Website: crate-barrel
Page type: payment
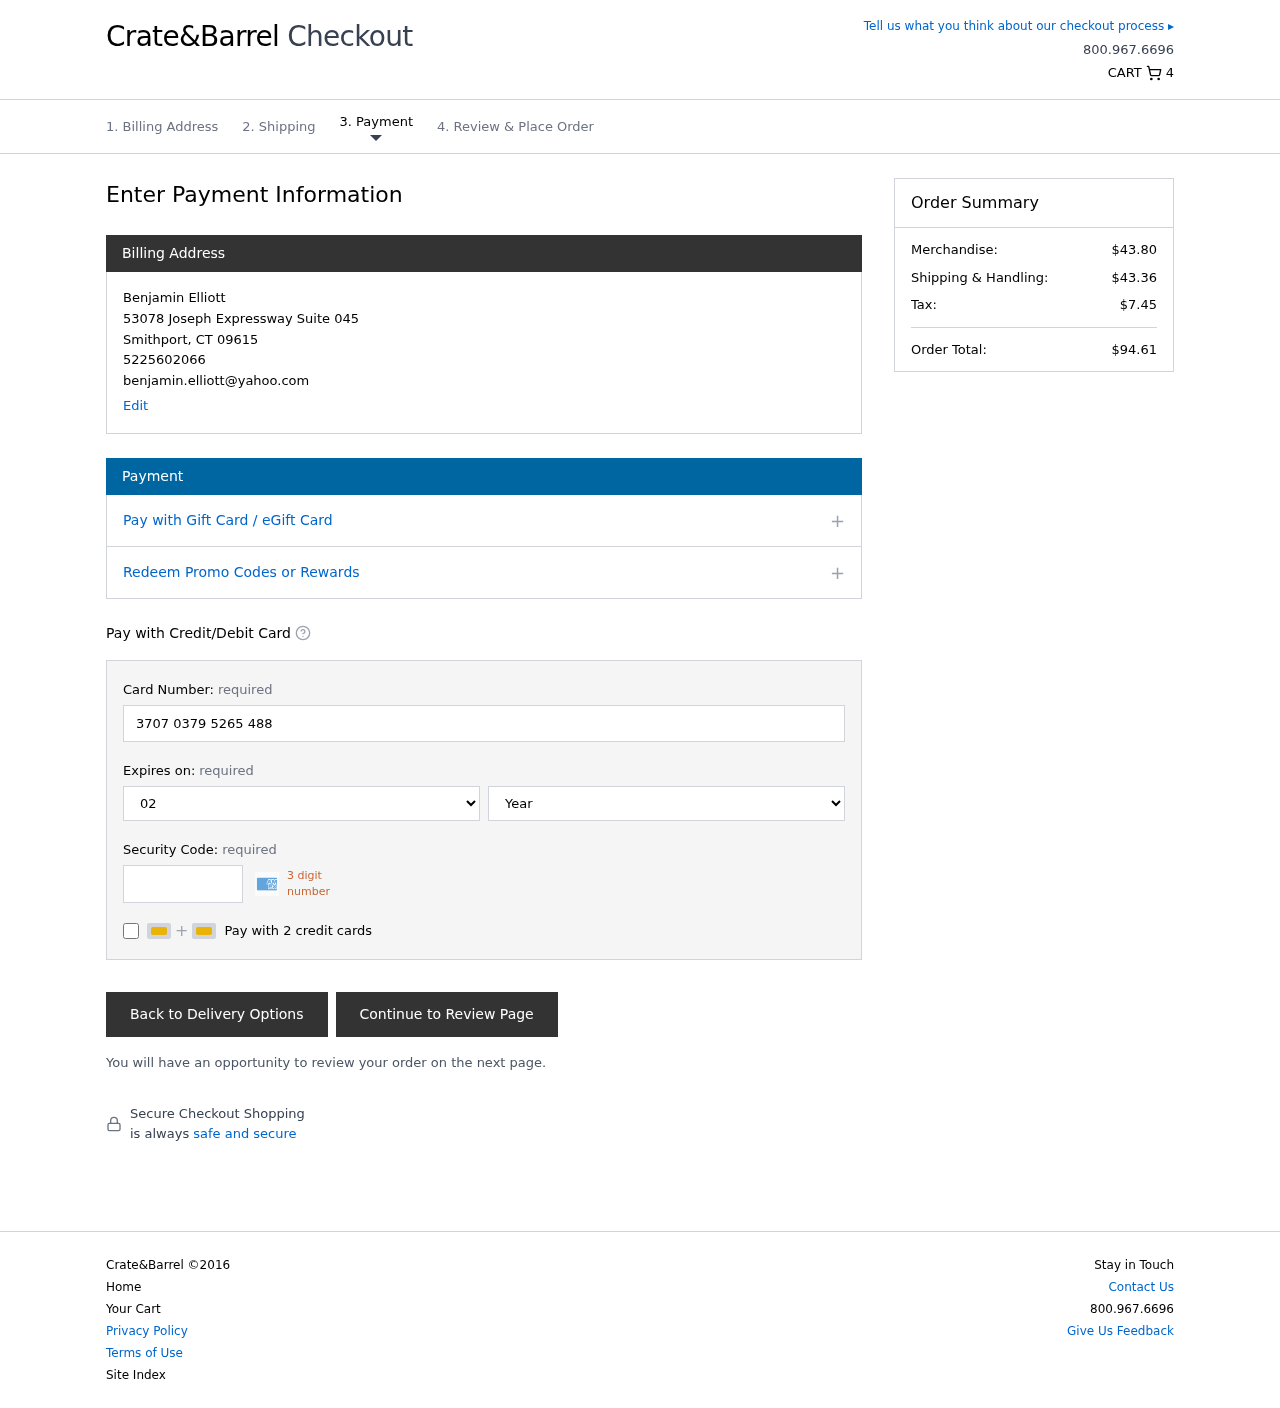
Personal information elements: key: PII_CARD_CVV
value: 3339
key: PII_CARD_EXPIRY_MONTH
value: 02
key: PII_CARD_EXPIRY_YEAR
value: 29
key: PII_CARD_NUMBER
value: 3707 0379 5265 488
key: PII_CITY
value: Smithport
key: PII_EMAIL
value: benjamin.elliott@yahoo.com
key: PII_FULLNAME
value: Benjamin Elliott
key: PII_PHONE
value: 5225602066
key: PII_POSTCODE
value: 09615
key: PII_STATE_ABBR
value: CT
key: PII_STREET
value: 53078 Joseph Expressway Suite 045
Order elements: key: ORDER_NUM_ITEMS
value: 4
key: ORDER_SUBTOTAL
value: $43.80
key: ORDER_SHIPPING_COST
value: $43.36
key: ORDER_TAX
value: $7.45
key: ORDER_TOTAL
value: $94.61